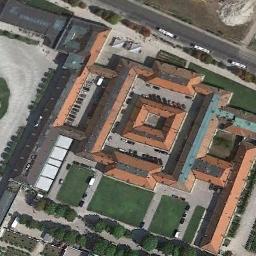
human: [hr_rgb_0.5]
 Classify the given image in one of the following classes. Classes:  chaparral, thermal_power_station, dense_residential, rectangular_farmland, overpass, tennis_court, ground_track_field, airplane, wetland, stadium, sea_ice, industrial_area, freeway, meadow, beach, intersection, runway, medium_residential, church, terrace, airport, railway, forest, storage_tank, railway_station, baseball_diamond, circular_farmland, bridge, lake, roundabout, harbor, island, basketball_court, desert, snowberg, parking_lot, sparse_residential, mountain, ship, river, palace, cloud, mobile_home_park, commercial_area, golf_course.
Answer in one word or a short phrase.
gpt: palace